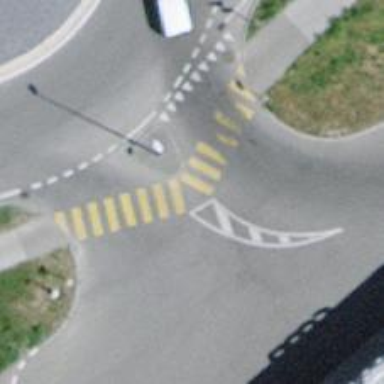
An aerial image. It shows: Uncontrolled zebra crossing on the road.